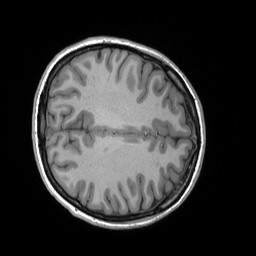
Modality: T1w
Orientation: axial
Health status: ill
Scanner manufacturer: siemens
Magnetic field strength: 3 T
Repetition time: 2.3 s
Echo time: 0.00243 s